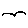
Label: bird